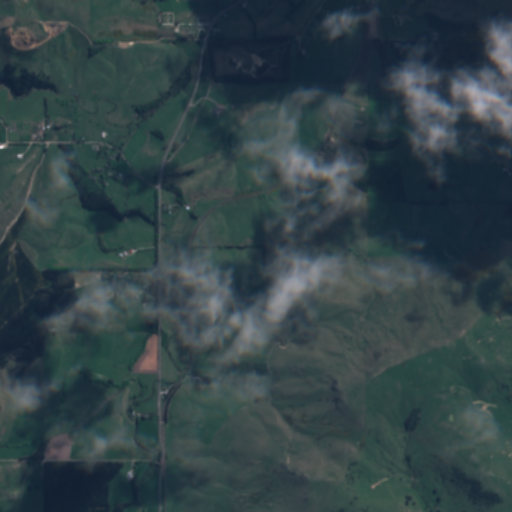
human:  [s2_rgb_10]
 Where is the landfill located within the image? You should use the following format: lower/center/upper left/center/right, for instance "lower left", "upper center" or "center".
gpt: The landfill is located in the upper center of the image.
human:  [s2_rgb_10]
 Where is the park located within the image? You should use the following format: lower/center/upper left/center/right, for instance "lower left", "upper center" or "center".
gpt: The park is located in the upper left of the image.
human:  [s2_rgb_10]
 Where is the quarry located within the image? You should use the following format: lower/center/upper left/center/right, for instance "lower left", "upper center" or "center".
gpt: The quarry is located in the upper left of the image.
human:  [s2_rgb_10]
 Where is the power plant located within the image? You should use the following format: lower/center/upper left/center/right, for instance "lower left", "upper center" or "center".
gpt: There is no power plant in the image.